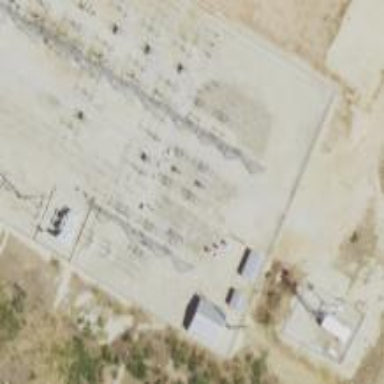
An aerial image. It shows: Power tower.